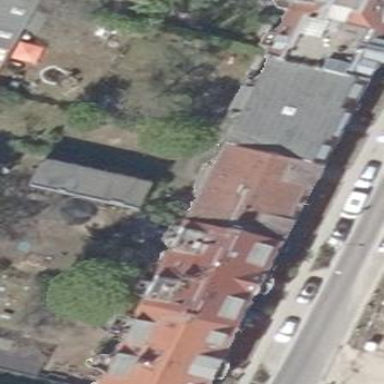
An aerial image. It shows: Saltbox-shaped roof distinguishes these apartments.